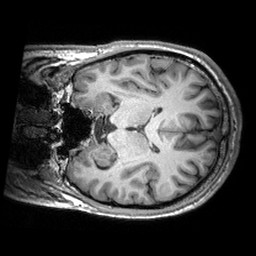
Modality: T1w
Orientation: coronal
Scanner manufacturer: siemens
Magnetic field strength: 3 T
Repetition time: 2.53 s
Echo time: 0.00288 s